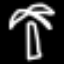
Label: palm tree